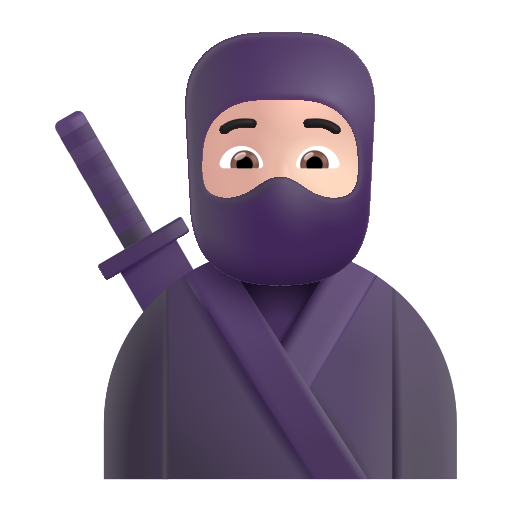
ninja color light